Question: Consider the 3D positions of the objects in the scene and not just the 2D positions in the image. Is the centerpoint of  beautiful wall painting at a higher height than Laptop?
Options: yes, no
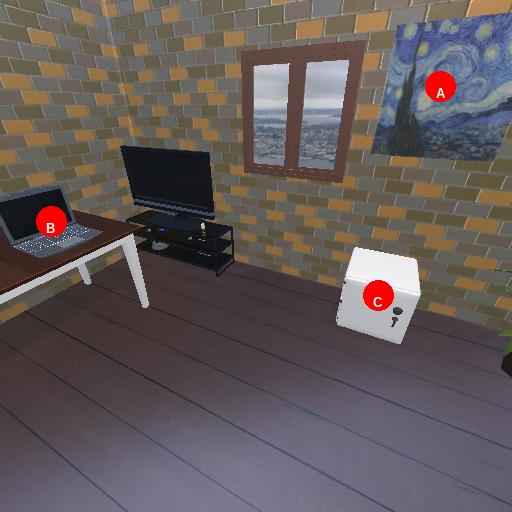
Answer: yes